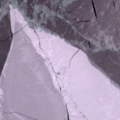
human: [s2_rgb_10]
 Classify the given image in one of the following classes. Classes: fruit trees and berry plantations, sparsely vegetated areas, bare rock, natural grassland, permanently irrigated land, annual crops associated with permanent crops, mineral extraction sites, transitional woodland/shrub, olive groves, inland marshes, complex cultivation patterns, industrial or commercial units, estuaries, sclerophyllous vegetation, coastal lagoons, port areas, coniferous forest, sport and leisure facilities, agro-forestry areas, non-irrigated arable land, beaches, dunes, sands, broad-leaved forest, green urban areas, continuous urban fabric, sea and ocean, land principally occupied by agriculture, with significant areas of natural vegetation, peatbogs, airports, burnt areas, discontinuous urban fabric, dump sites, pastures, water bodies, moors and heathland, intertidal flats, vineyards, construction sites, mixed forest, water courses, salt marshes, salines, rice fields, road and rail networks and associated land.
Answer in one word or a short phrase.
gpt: sea and ocean